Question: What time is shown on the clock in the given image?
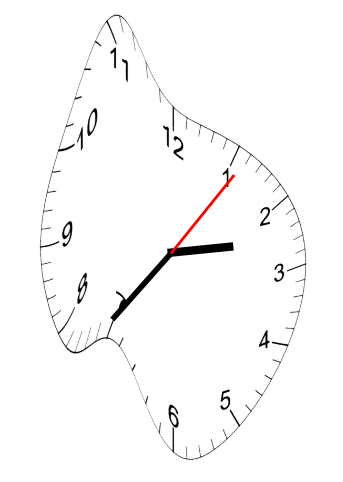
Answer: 02:36:06